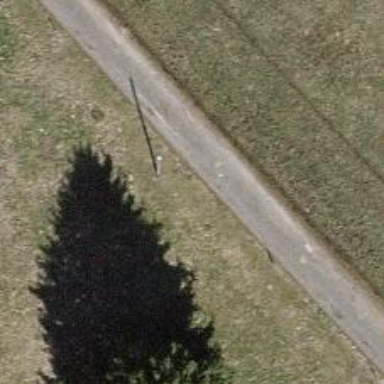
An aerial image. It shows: Power pole.